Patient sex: F
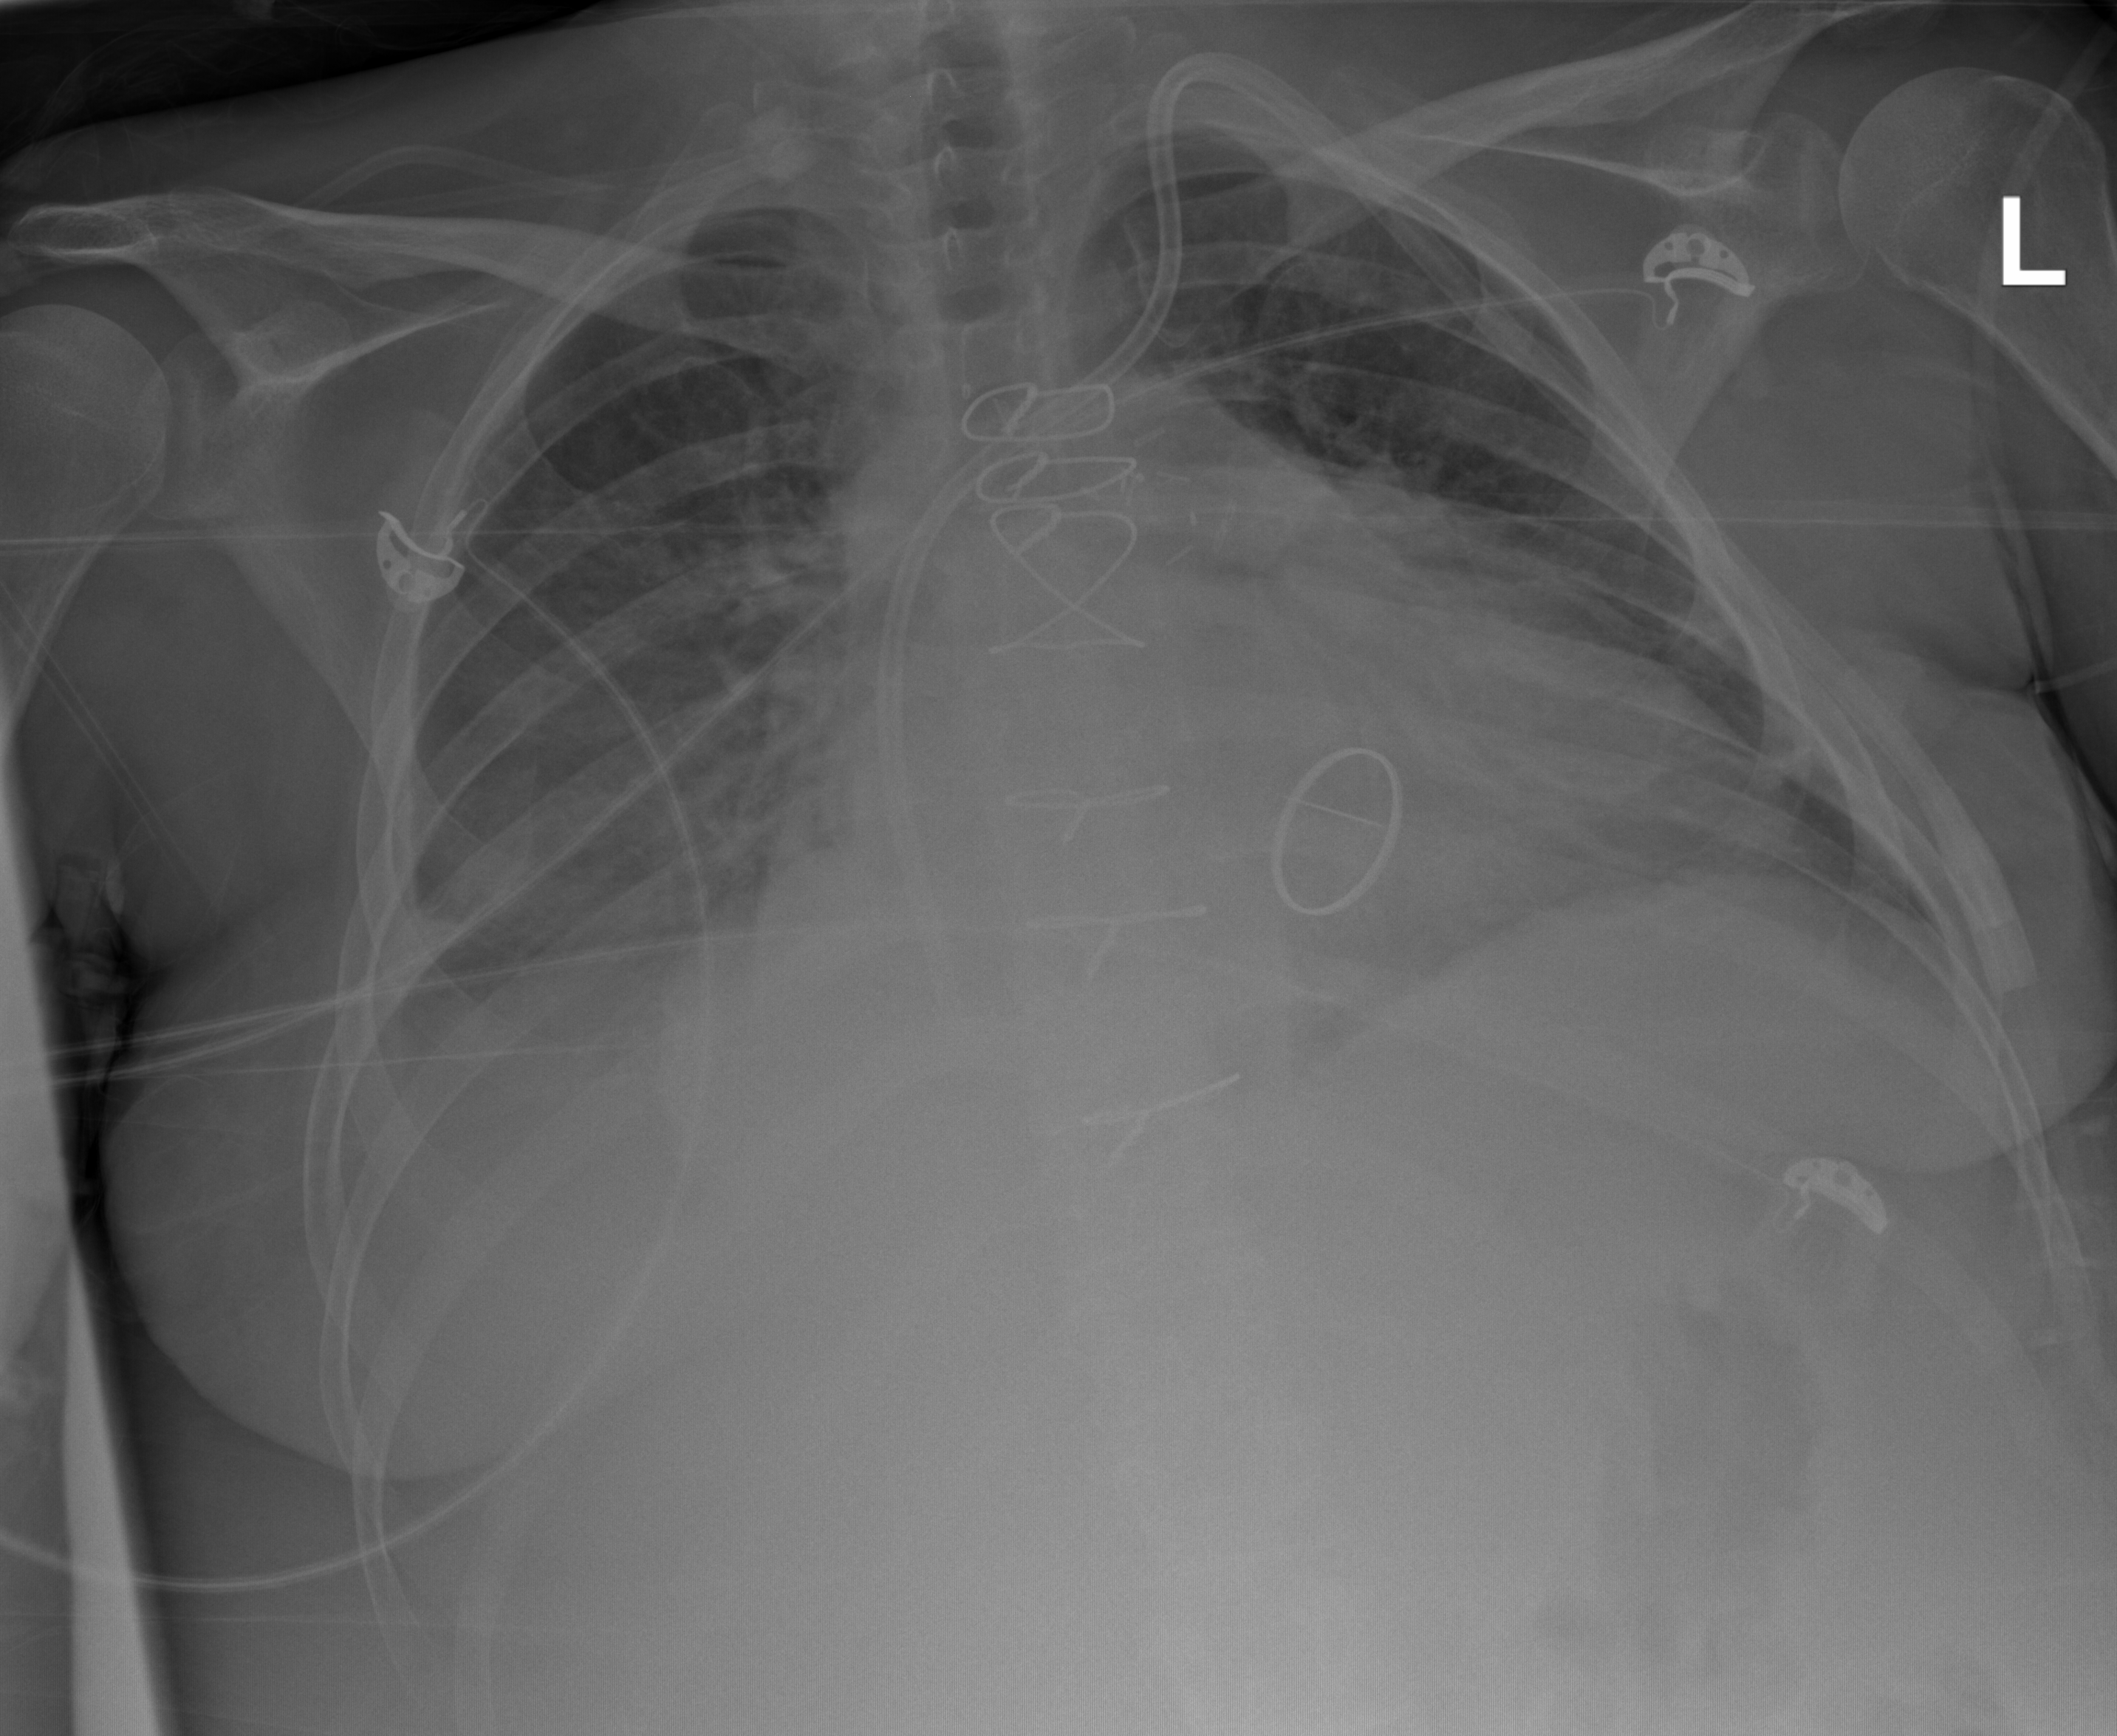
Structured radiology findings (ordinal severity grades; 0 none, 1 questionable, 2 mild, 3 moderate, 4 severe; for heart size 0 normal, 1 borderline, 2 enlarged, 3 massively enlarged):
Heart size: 2
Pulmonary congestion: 0
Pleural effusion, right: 2
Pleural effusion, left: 0
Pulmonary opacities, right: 0
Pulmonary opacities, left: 0
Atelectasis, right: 2
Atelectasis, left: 2